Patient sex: M
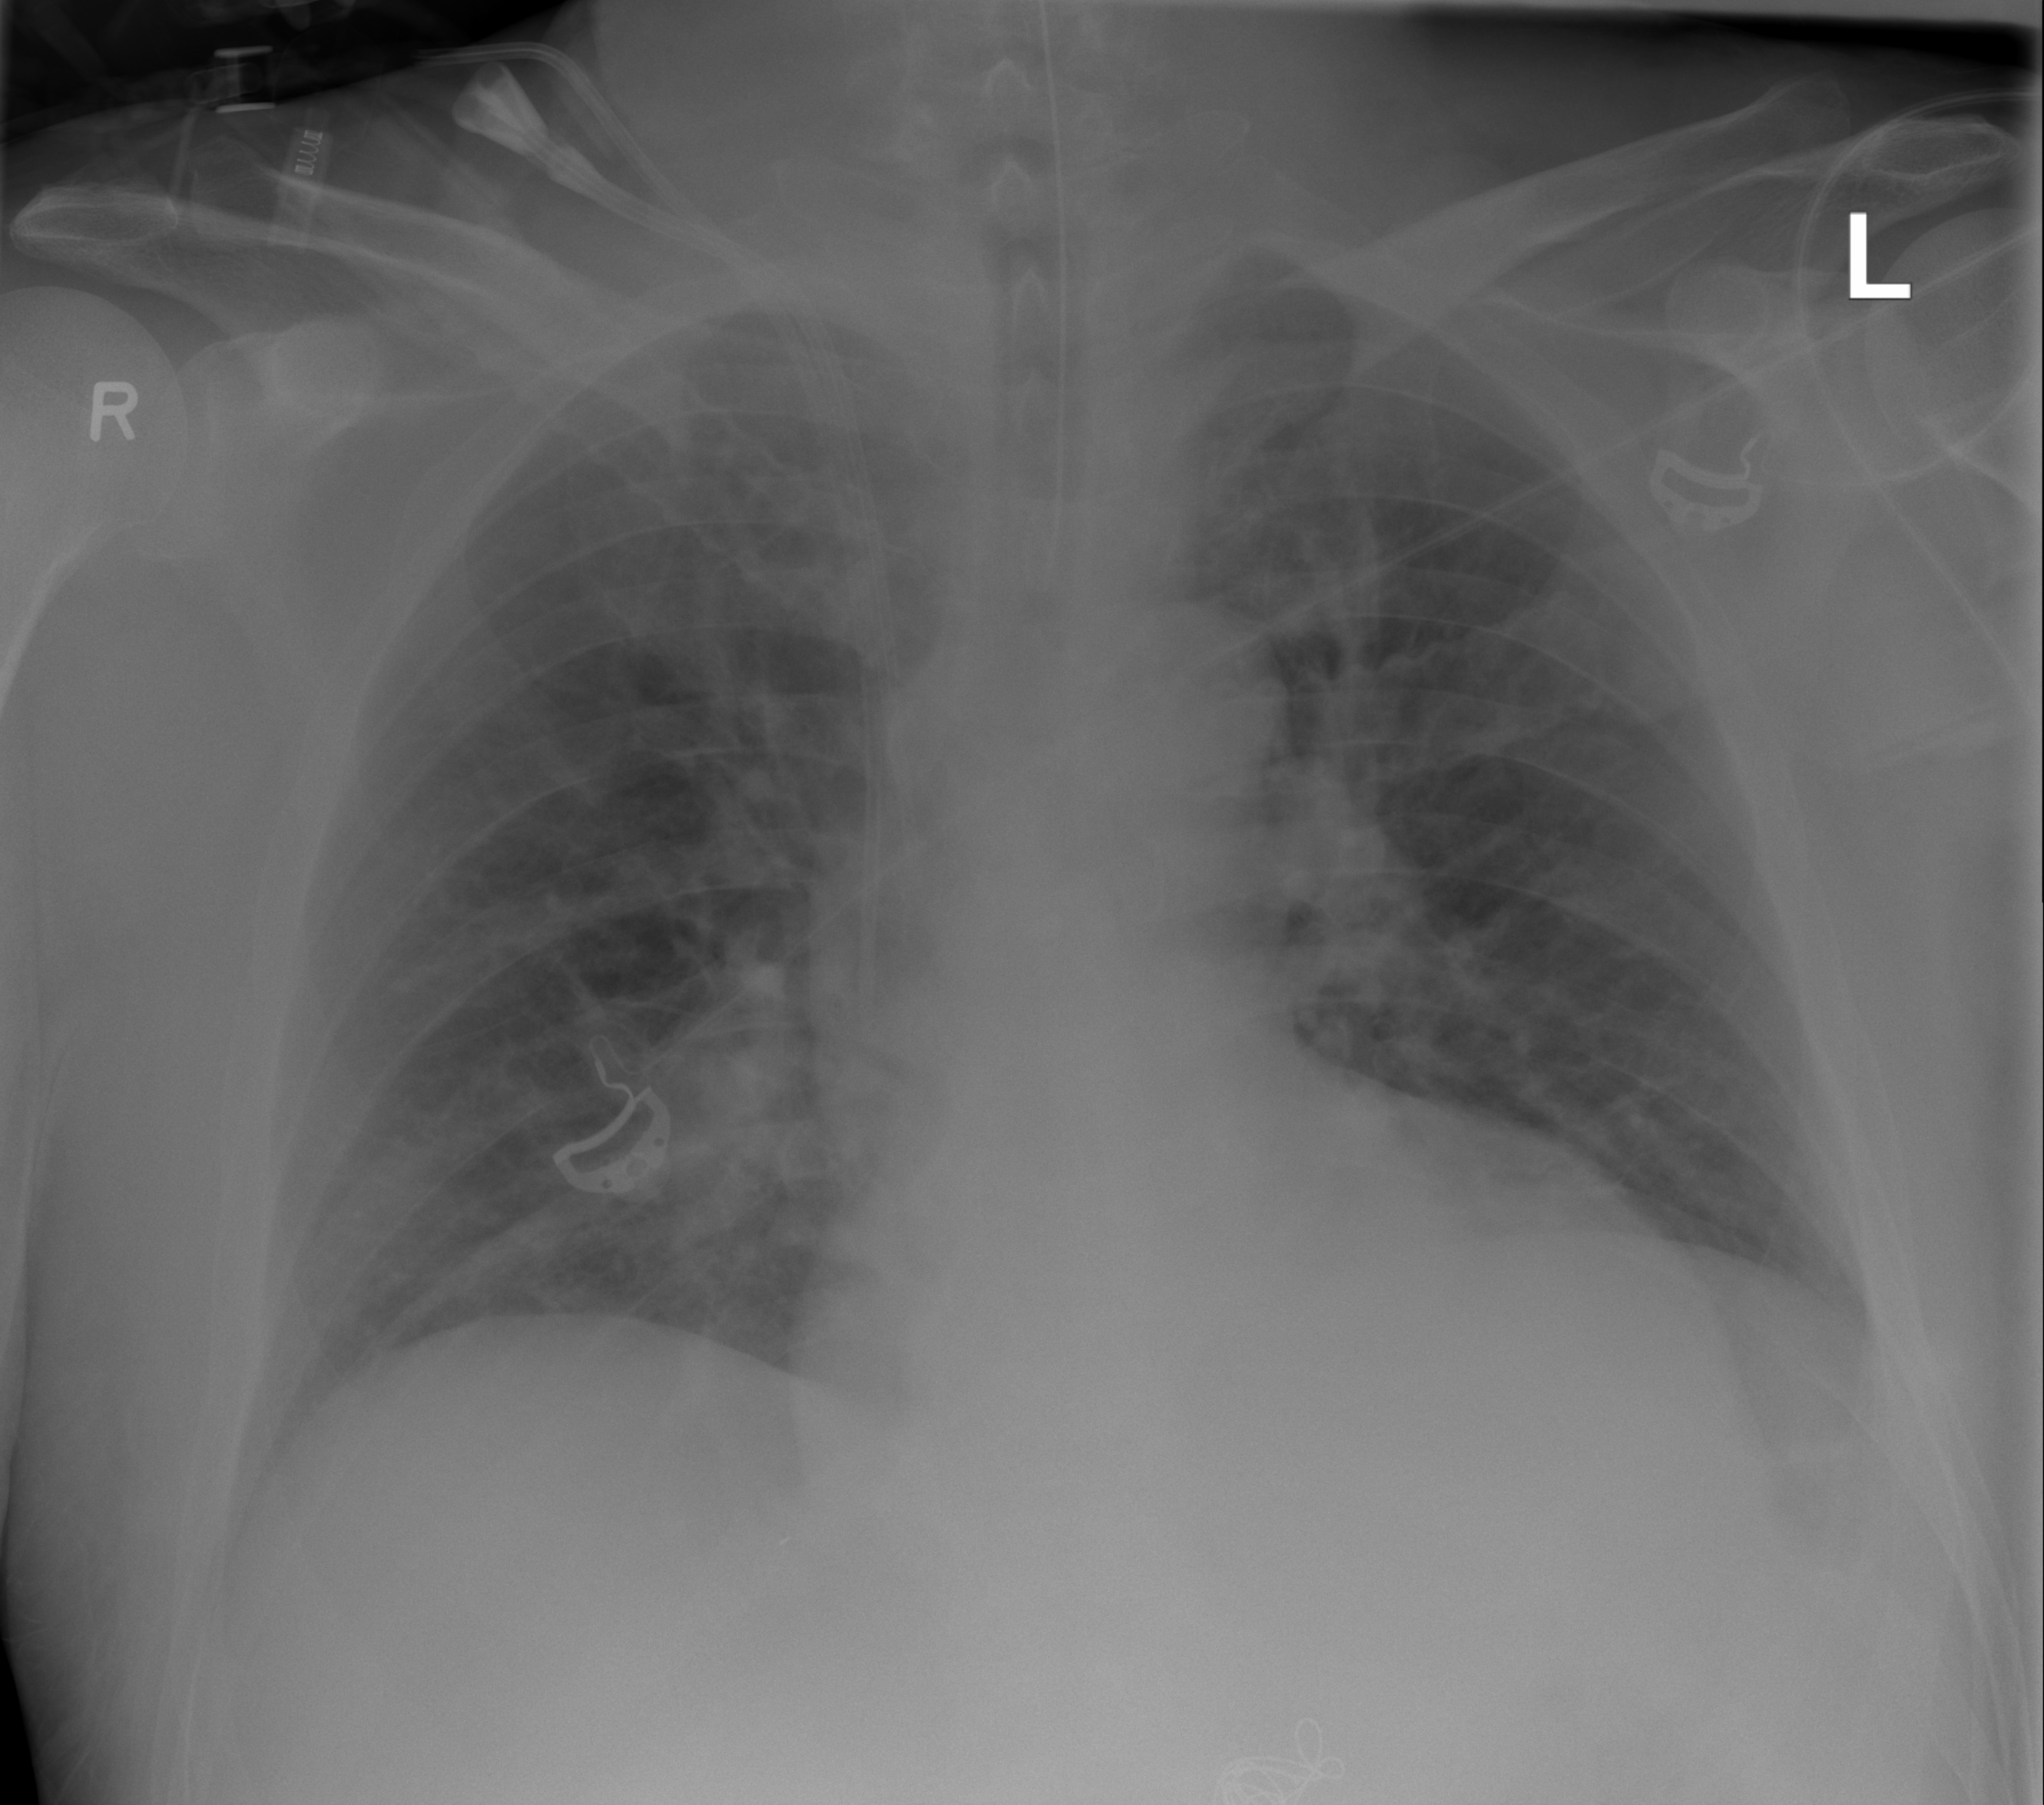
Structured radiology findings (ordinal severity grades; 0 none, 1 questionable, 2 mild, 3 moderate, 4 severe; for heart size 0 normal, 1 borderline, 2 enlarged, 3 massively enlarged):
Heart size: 2
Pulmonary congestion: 2
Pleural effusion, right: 0
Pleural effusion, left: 0
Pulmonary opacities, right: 0
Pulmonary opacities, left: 0
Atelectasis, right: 0
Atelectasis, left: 0